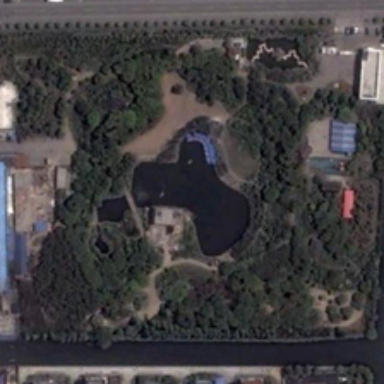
Many green trees and a pond are in a park near a road and several buildings .